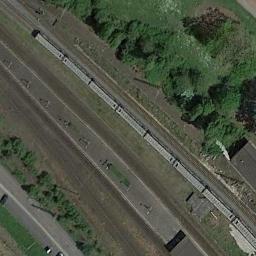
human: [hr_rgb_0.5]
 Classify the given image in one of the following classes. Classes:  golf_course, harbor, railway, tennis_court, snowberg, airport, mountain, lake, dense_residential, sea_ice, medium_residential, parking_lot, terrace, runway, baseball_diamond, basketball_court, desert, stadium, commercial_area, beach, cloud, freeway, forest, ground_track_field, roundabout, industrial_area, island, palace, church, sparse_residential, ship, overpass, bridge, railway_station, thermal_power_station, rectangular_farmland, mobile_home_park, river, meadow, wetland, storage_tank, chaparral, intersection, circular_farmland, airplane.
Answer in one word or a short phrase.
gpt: railway